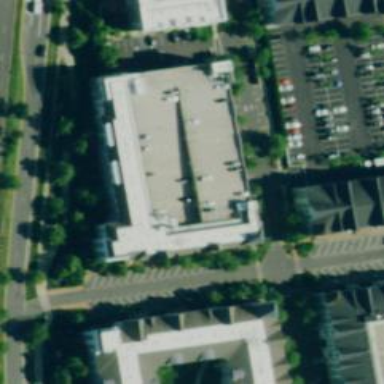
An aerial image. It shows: Multi-storey parking building.